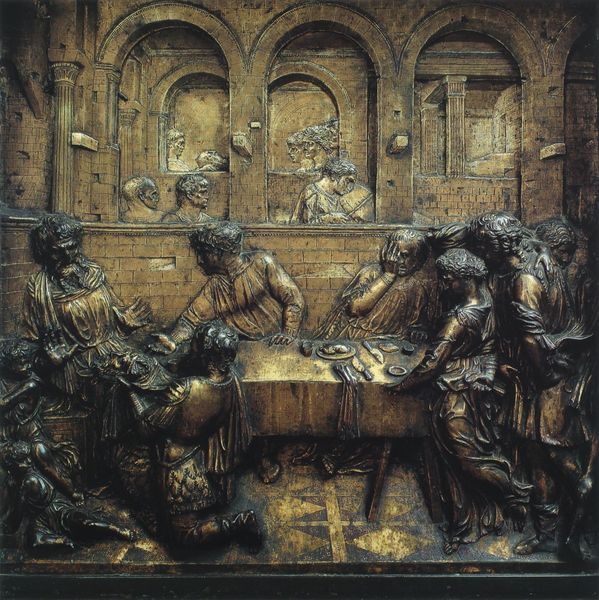
Titel: Gastmahl des Herodes
Künstler: Donatello
Standort: Siena, Baptisterium (EU - I - Toskana)
Schlagwörter: mann, menschen, marmor, männer, raum, säule, tisch, diener, falten, messer, teller, hände, innenraum, gold, interieur, relief, bogen, angst, unglück, essen, metall, bronze, bögen, geschirr, kupfer, knien, schrecken, ritter, arkaden, rom, besteck, knieend, abendmahl, gabel, römisch, ebenen, abendmal, pisano, bronzerelief, pisan, stein gelage